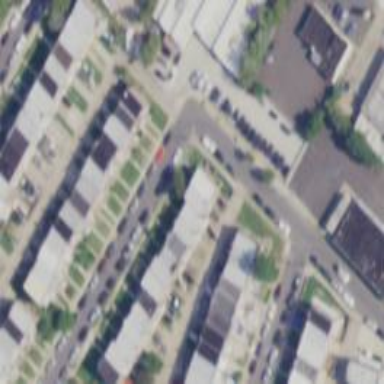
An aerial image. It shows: Alleyway designated as service road.